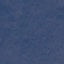
Label: Forest